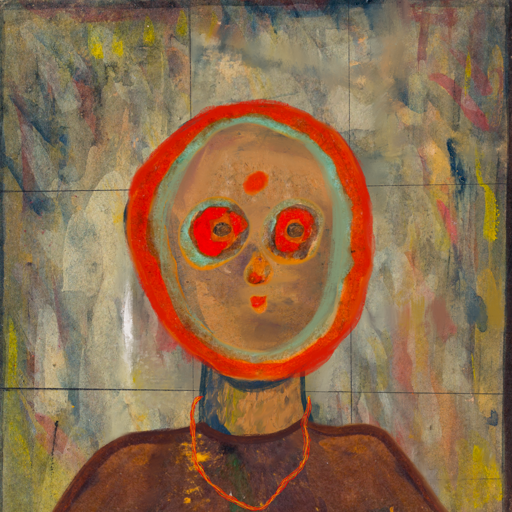
Background: GypsyMother, Head And Neck Front: In_The_Sun, Face Front: Sisters, Bust: Comrade, Hair Front: Sisters, Head Accessory: Blank, Second Necklace: Gypsy_Mother_2, Necklace: Blank, Baby: Blank